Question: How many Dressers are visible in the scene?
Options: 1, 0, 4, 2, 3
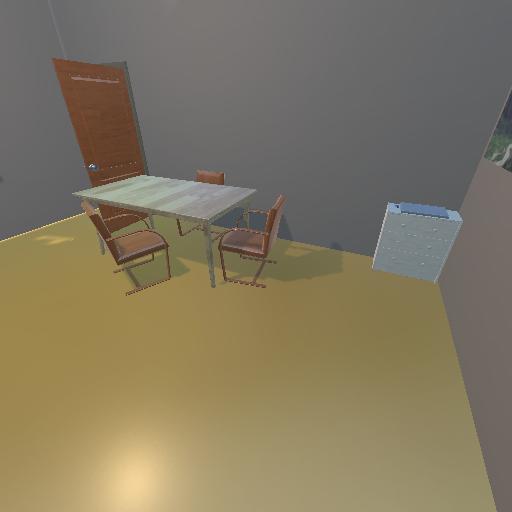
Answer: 1